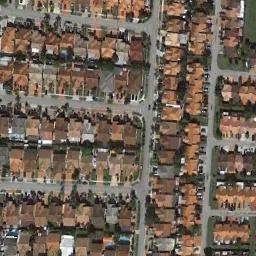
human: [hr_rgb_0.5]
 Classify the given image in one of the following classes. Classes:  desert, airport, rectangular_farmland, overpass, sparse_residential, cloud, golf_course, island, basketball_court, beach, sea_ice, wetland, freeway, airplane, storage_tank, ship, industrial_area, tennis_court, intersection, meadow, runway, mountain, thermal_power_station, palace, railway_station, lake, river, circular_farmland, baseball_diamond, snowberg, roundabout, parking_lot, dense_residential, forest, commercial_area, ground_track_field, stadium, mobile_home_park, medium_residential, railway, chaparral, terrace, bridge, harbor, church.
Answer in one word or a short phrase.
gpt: dense_residential